Question: Here I have 3 different divs and what I need is to load three maps to them. My javascript looks like
'''
function initialize() {
var map_canvas1 = document.getElementById('map_canvas1');
var map_canvas2 = document.getElementById('map_canvas2');
var map_canvas3 = document.getElementById('map_canvas3');
var map_options1 = {
center: new google.maps.LatLng(44.5403, -78.5463),
zoom: 8,
mapTypeId: google.maps.MapTypeId.ROADMAP
};
var map_options2 = {
center: new google.maps.LatLng(44.5403, -78.5463),
zoom: 8,
mapTypeId: google.maps.MapTypeId.SATELLITE
};
var map_options3 = {
center: new google.maps.LatLng(44.5403, -78.5463),
zoom: 8,
mapTypeId: google.maps.MapTypeId.TERRAIN
};
var map1 = new google.maps.Map(map_canvas1, map_options1);
var map2 = new google.maps.Map(map_canvas2, map_options2);
var map3 = new google.maps.Map(map_canvas3, map_options3);
'''
}
google.maps.event.addDomListener(window, 'load', initialize);
My HTML body looks like
'''
<body>
<div id="tabs">
<ul>
<li><a href="#map_canvas1">First</a></li>
<li><a href="#map_canvas2">Second</a></li>
<li><a href="#map_canvas3">Third</a></li>
</ul>
<div id="map_canvas1" class="map_canvas">
</div>
<div id="map_canvas2" class="map_canvas">
</div>
<div id="map_canvas3" class="map_canvas">
</div>
</div>
</body>
'''
And my style
'''
.map_canvas {
height: 600px;
}
'''
But the 2nd and 3rd maps not displaying correctly.

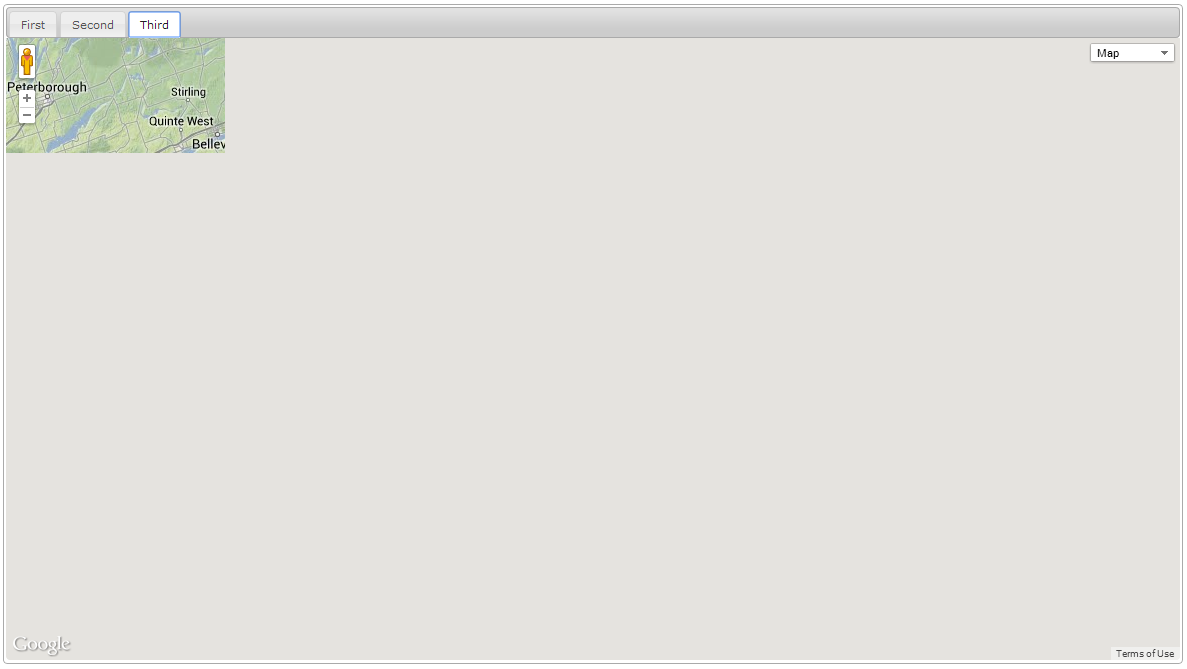
Answer: When i have this problem, i usualy fix this by adding
'''
google.maps.event.trigger(map, 'resize');
'''
This puts the map back in full width and height.